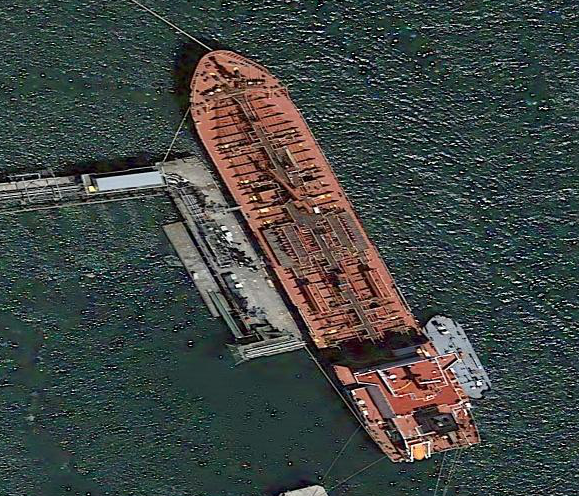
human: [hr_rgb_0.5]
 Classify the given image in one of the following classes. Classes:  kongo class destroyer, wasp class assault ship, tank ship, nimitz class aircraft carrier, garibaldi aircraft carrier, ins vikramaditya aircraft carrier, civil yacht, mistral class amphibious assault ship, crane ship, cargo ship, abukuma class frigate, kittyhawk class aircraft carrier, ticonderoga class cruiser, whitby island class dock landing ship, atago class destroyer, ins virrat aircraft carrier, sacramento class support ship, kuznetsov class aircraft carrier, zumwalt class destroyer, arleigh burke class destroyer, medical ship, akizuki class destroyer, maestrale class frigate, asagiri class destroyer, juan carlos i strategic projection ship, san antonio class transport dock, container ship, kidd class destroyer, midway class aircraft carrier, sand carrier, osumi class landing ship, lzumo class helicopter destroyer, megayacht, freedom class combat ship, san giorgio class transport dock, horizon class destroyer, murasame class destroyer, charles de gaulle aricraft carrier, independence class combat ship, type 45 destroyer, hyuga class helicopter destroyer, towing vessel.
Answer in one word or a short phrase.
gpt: Tank ship